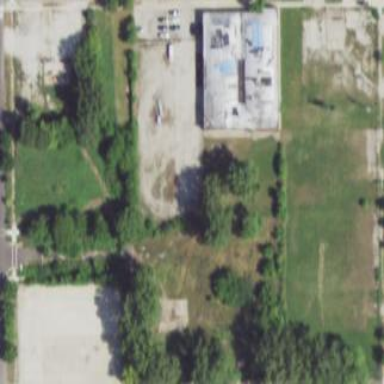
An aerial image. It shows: Brownfield site.